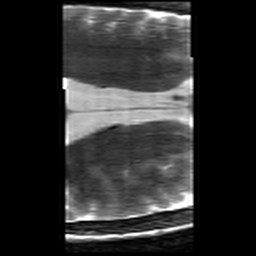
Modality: T2w
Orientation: axial
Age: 38
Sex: female
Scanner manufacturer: siemens
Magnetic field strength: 3 T
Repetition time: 8.02 s
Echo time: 0.08 s